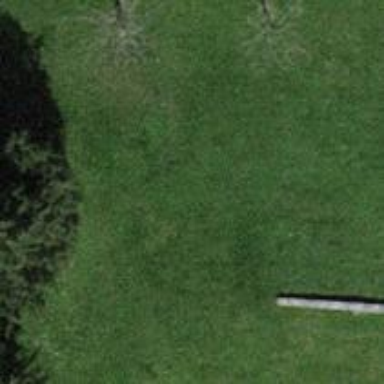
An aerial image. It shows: Picnic table located in leisure land area.